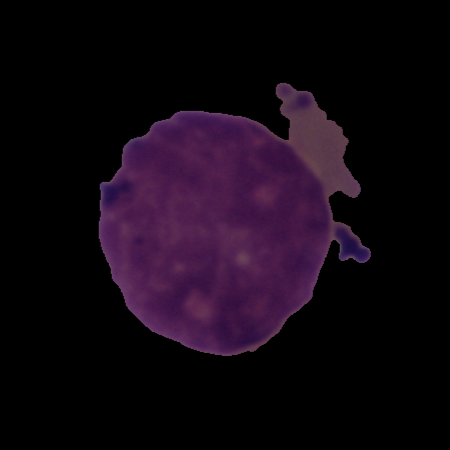
Label: cancer